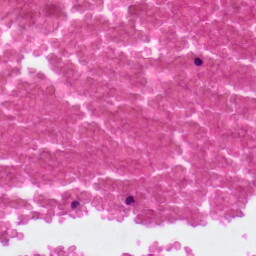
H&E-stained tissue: Lung